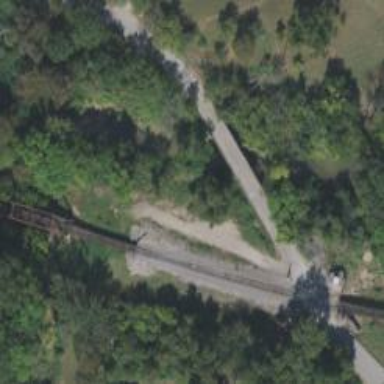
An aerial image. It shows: Railway bridge.